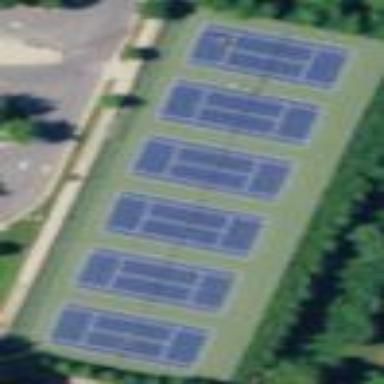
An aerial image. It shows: Asphalt tennis court.